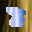
Label: 8